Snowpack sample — Buffalo Mountain, Silverthorne, Colorado, USA (2/22/26, 2:02 PM MST)
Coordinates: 39.622, -106.113
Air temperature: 33 °F
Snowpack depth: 63 cm
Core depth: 50 cm
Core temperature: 26.6 °F
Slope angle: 11°, slope face: 116°
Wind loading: low
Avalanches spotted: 0
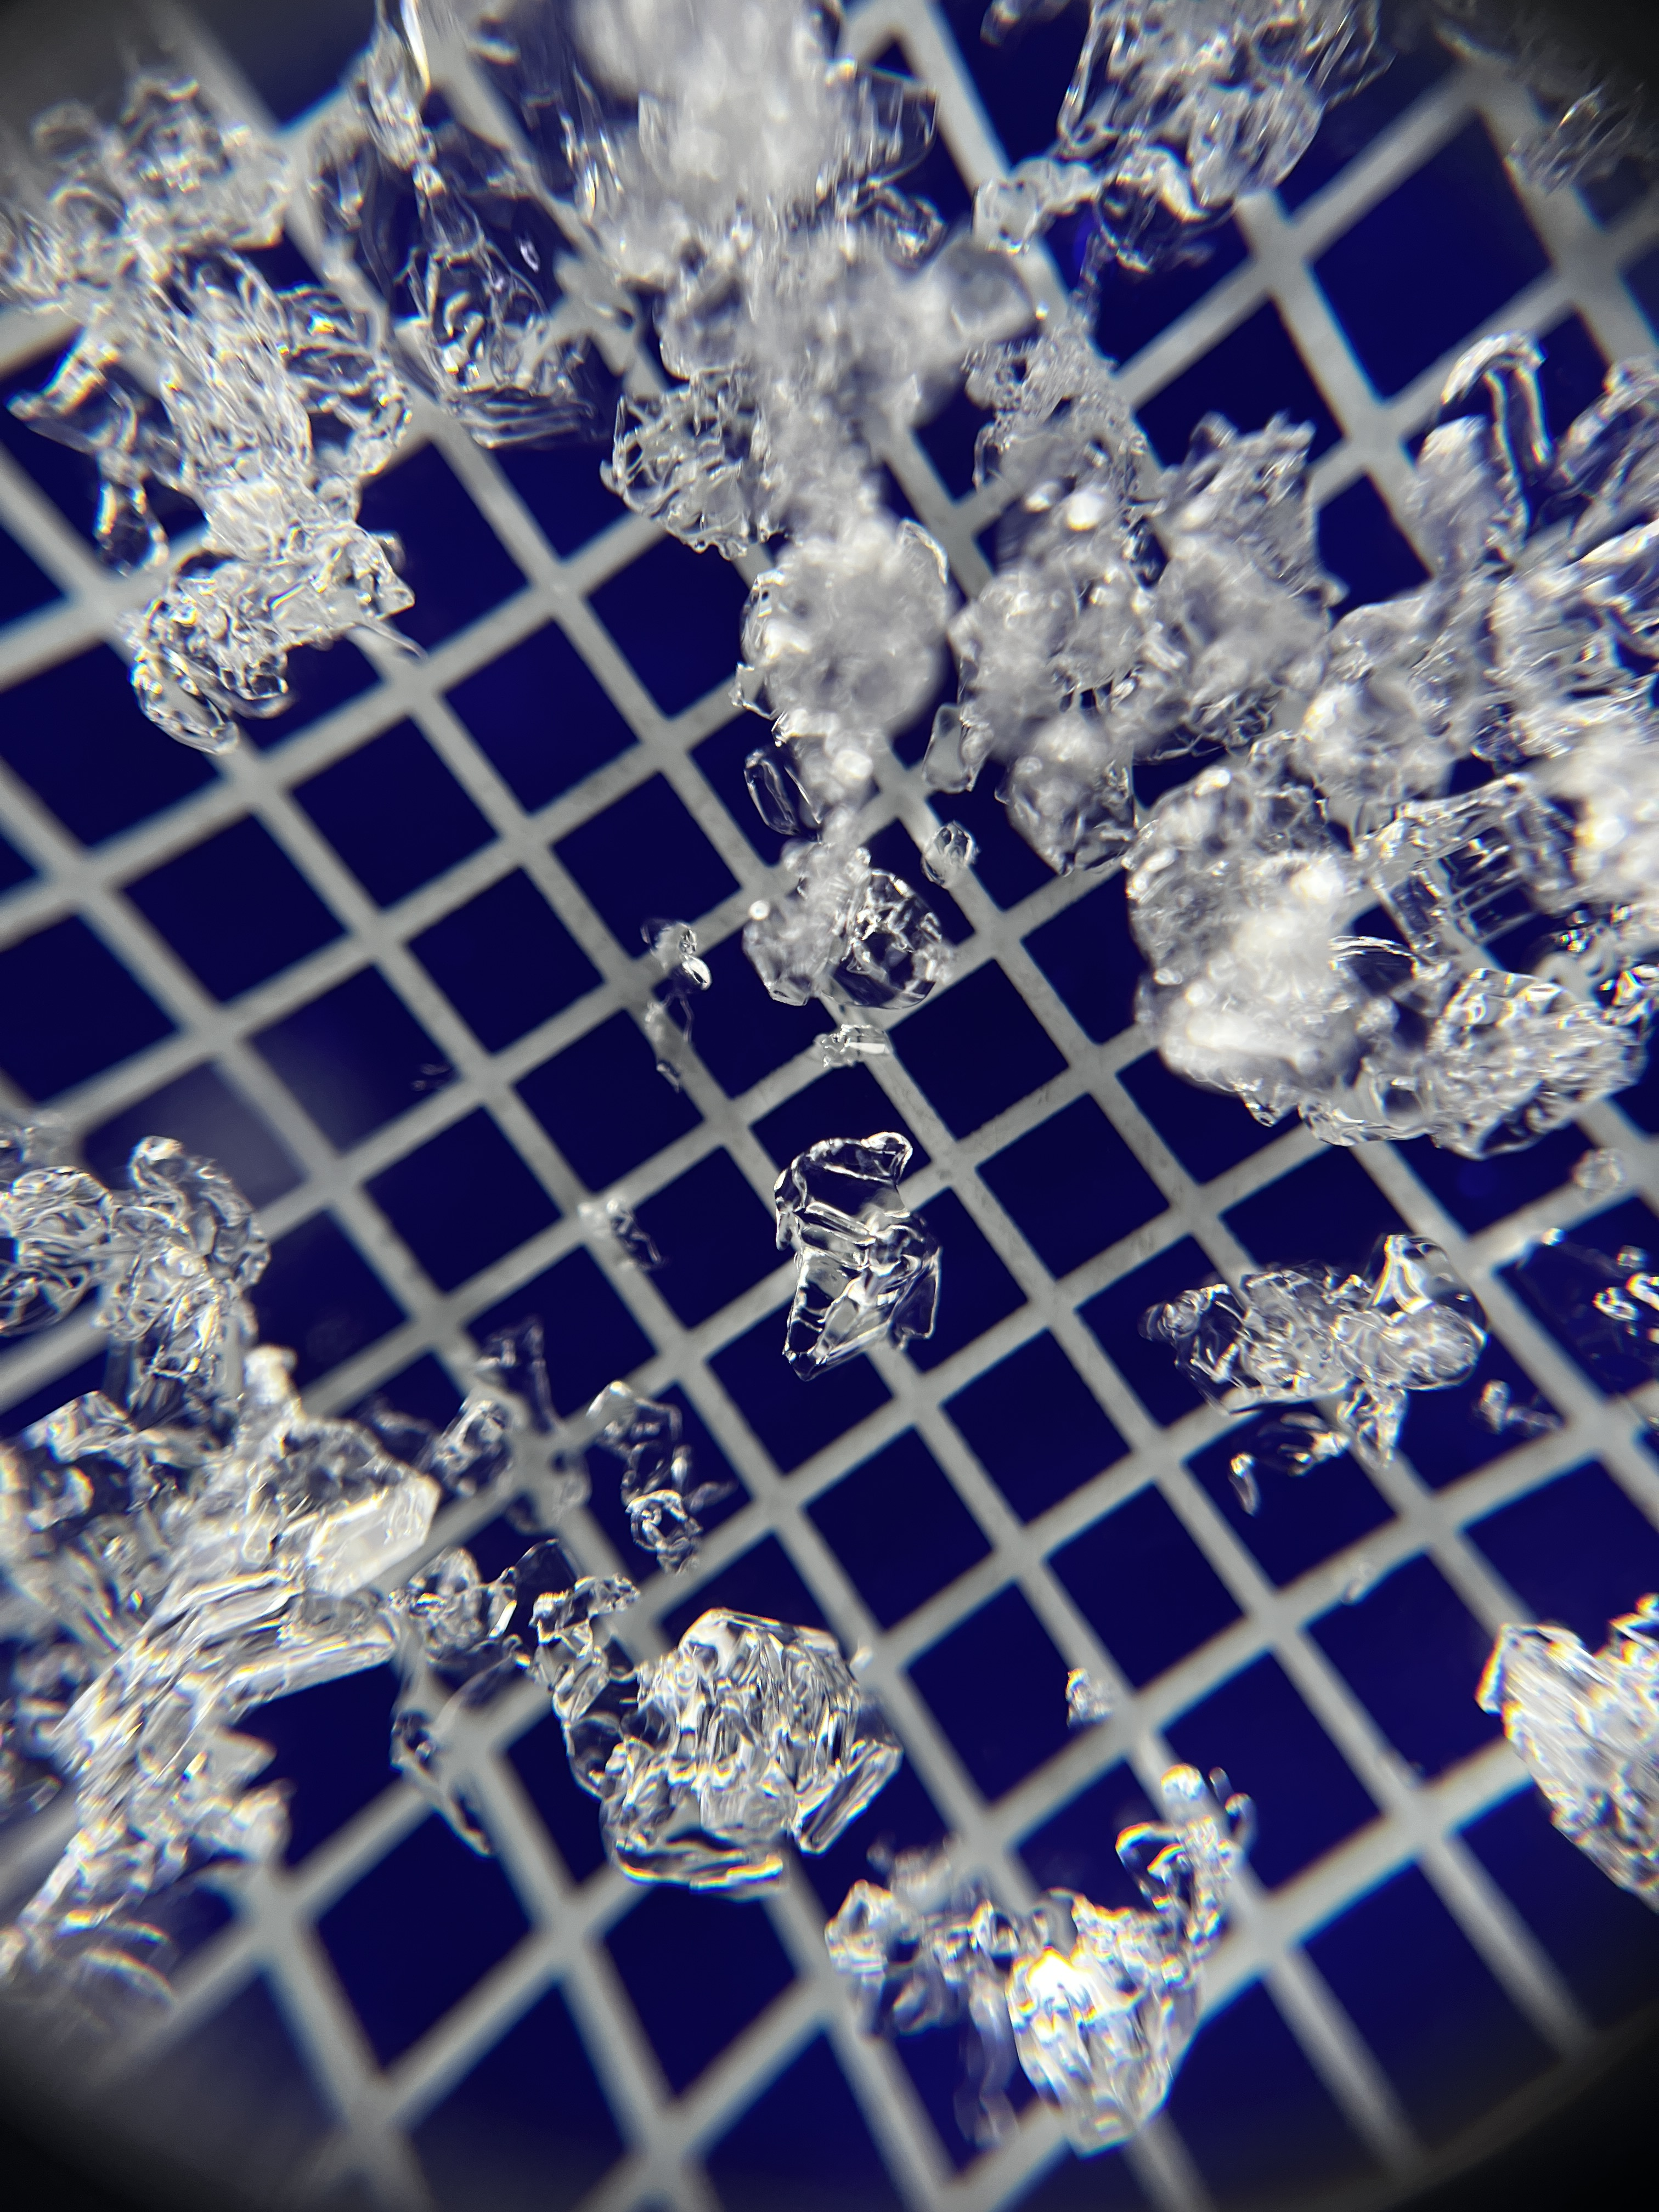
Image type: magnified_profile
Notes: In a firebreak similar to site 1, minimal wind loading with no spotted avalanches (not many faces in view though)